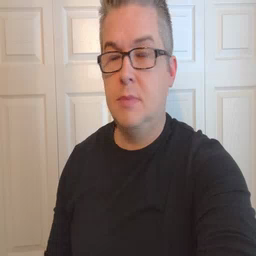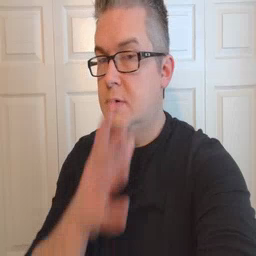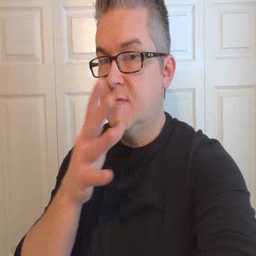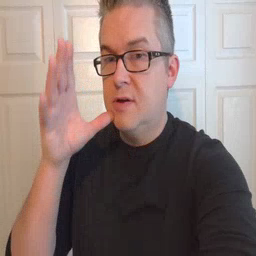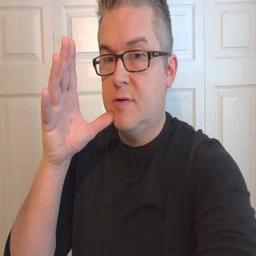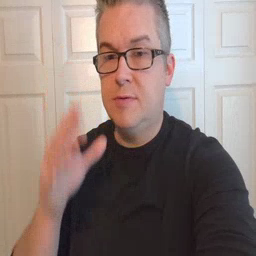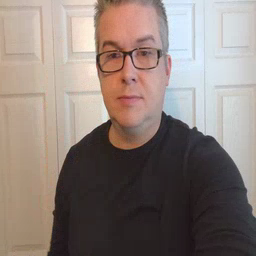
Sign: farm